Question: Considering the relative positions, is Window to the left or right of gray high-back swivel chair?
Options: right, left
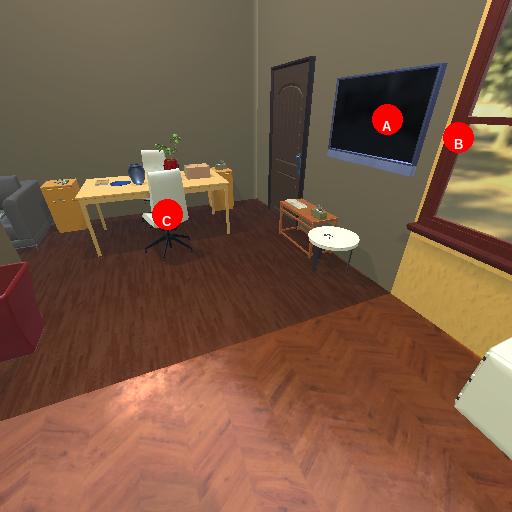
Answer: right